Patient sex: M
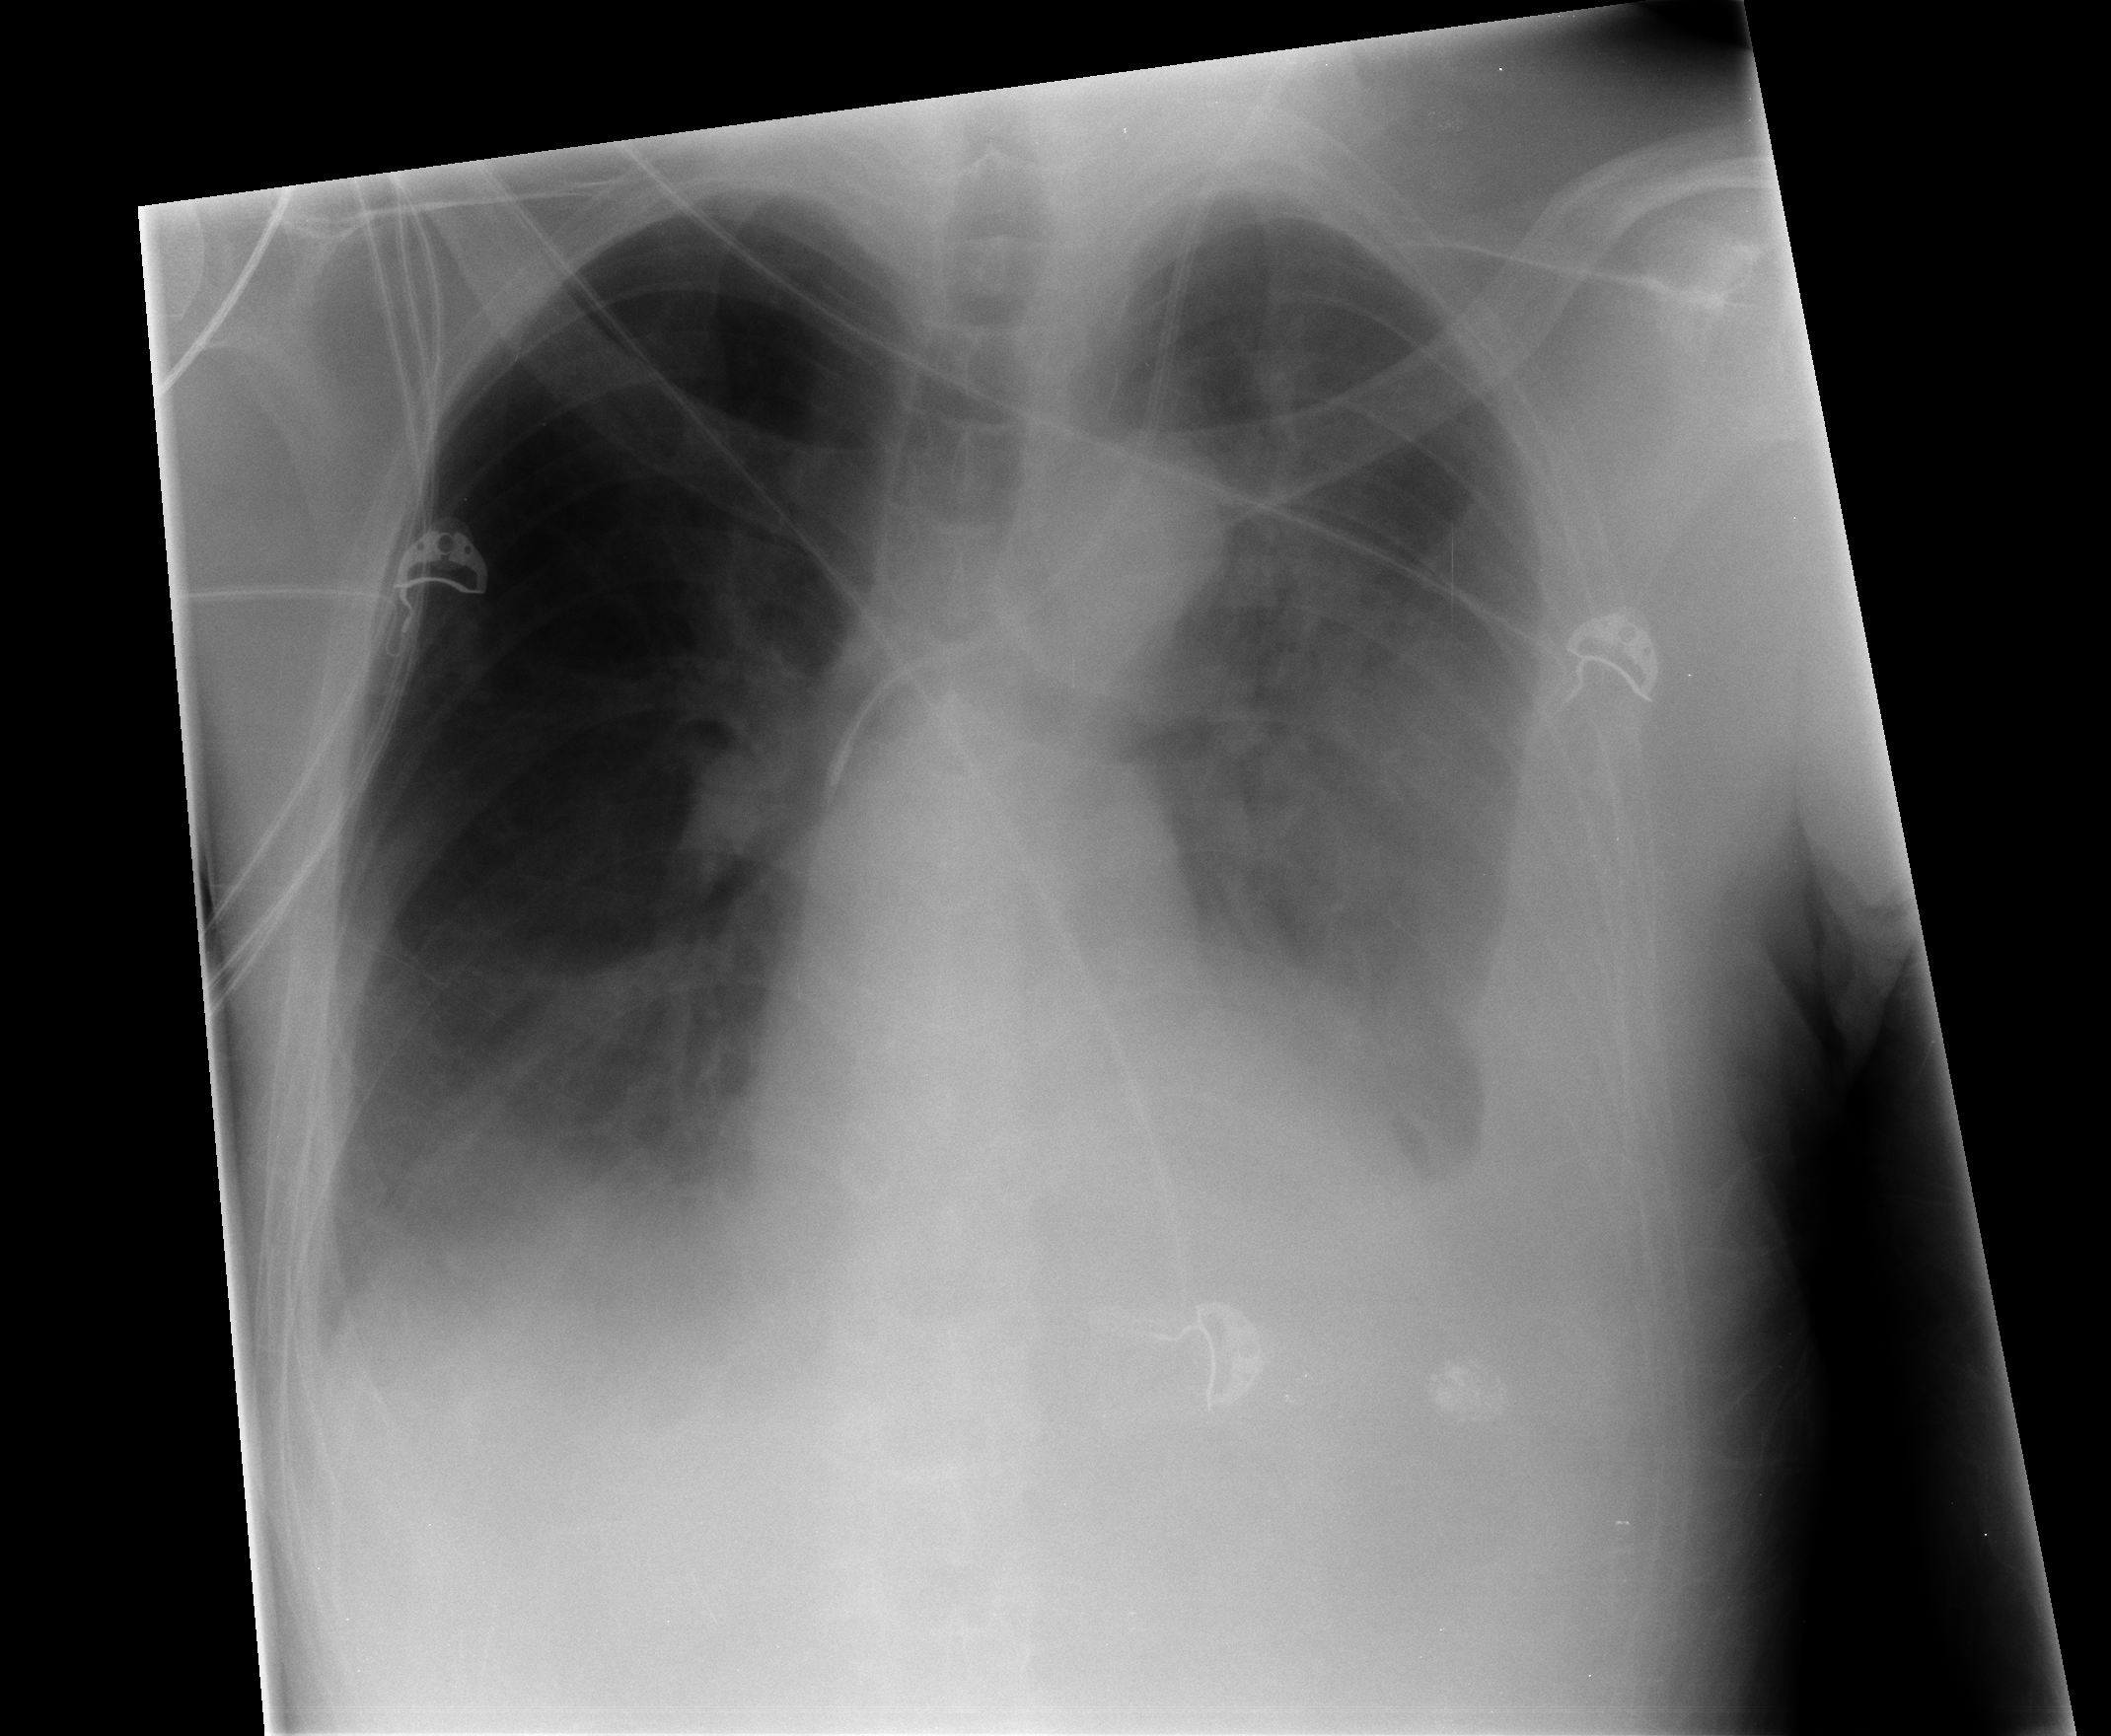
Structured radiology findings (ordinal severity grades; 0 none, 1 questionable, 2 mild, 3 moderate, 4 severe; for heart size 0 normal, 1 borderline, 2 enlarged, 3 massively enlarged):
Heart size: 0
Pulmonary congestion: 2
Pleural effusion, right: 2
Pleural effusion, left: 3
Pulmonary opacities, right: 0
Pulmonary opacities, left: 0
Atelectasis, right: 2
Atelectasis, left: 2